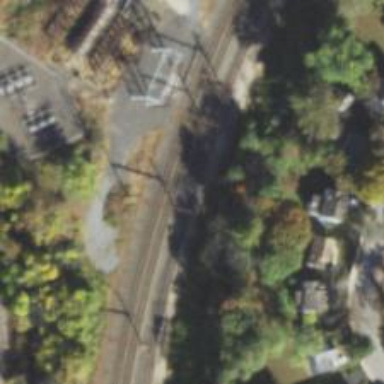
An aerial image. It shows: Railway siding for service.